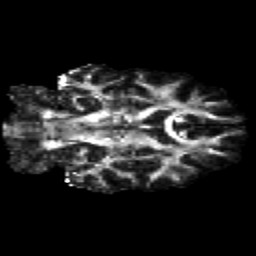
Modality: FA
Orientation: coronal
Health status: healthy
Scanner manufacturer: siemens
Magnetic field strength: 3 T
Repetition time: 12 s
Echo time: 0.092 s